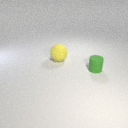
large yellow rubber sphere behind small green rubber cylinder